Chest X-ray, PA view. Patient: 53 years old, sex F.
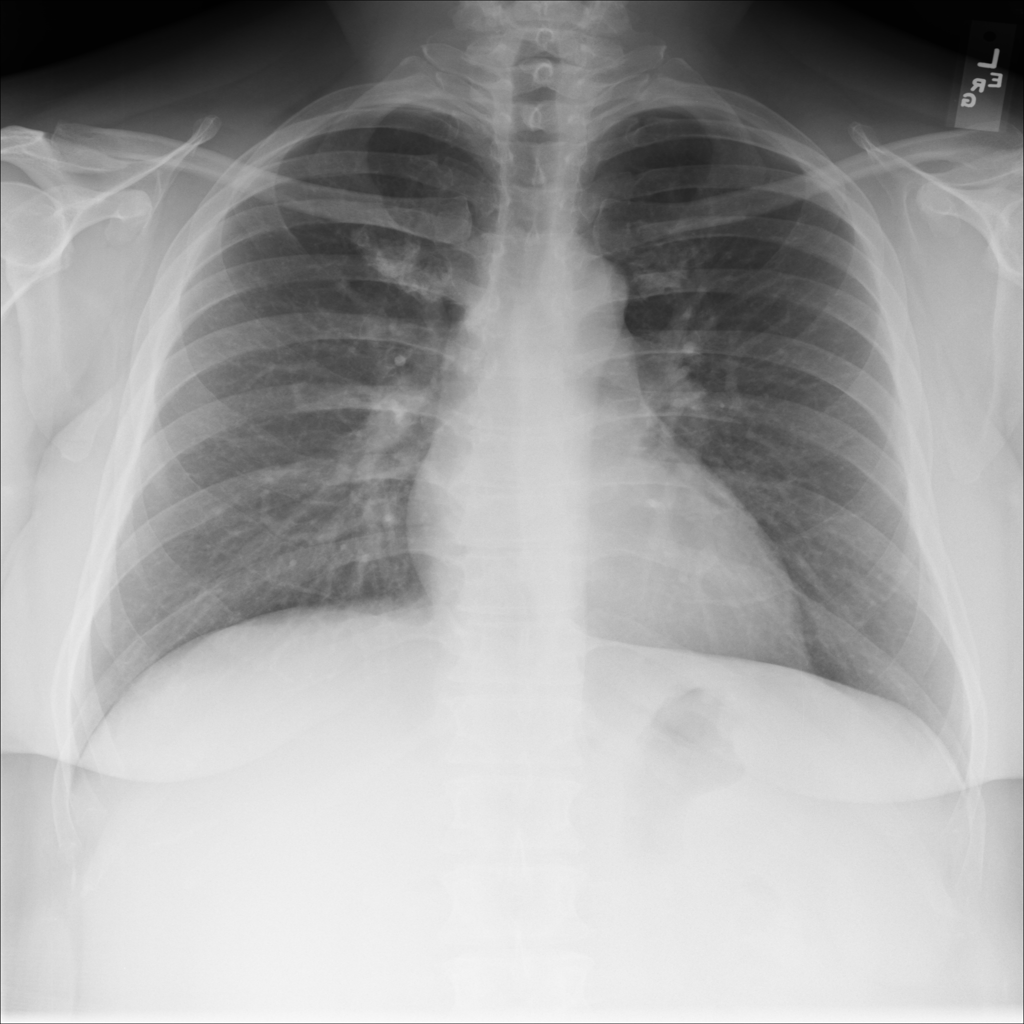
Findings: No Finding